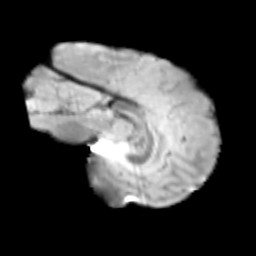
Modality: T2w
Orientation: sagittal
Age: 9
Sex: male
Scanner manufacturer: siemens
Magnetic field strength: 3 T
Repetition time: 3.8 s
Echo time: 0.07 s